Interaction volume radius: 5 \u00c5
Interaction volume height: 15 \u00c5
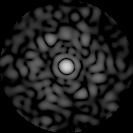
Disorder parameter: 0.8237